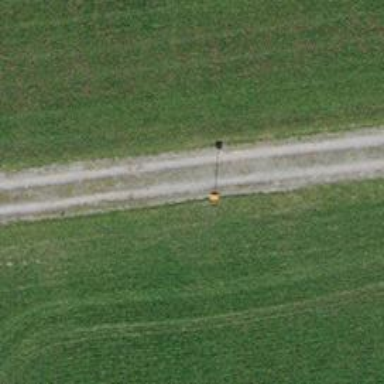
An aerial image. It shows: Compacted track road with grade3 tracktype.